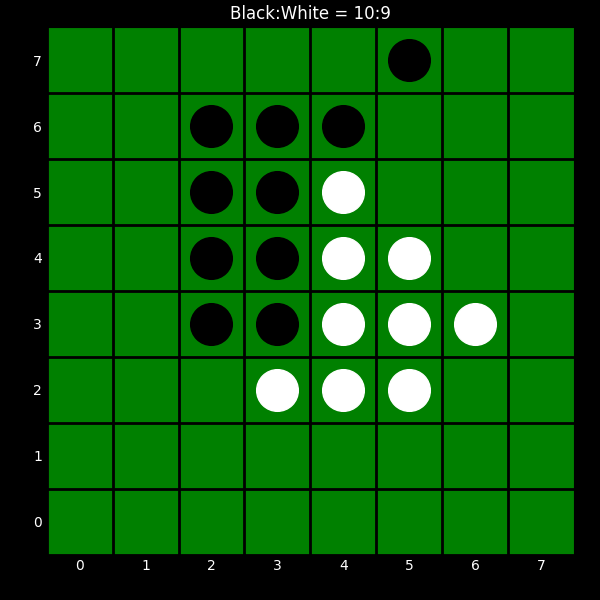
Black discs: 10
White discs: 9